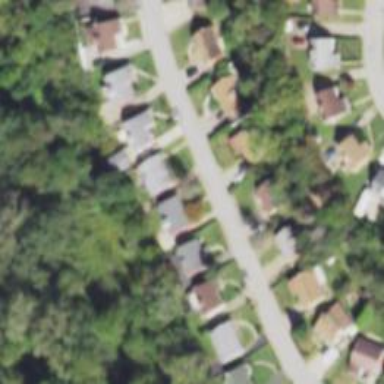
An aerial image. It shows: Driveway.